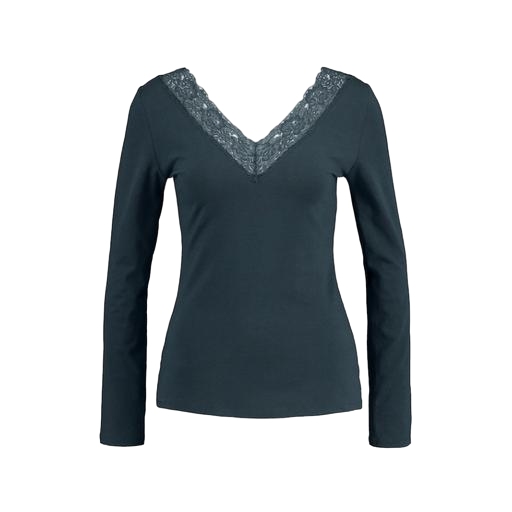
blue v-neck top only macy, her longsleeve top, long-sleeve t-shirt only macy, white background